Aerial crown-view tile of a tropical tree (Barro Colorado Island, Panama), acquired 20250414:
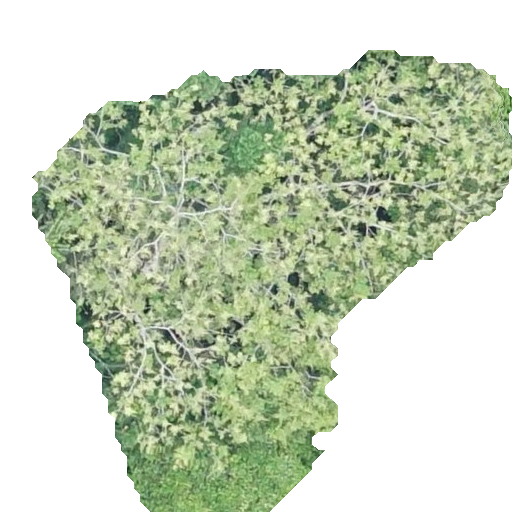
Species: Trattinnickia aspera
GBIF accepted scientific name: Trattinnickia aspera
Crown area: 206.693 m²